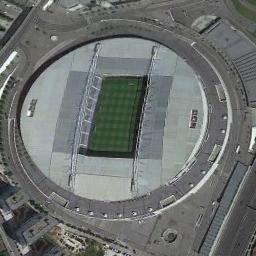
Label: stadium